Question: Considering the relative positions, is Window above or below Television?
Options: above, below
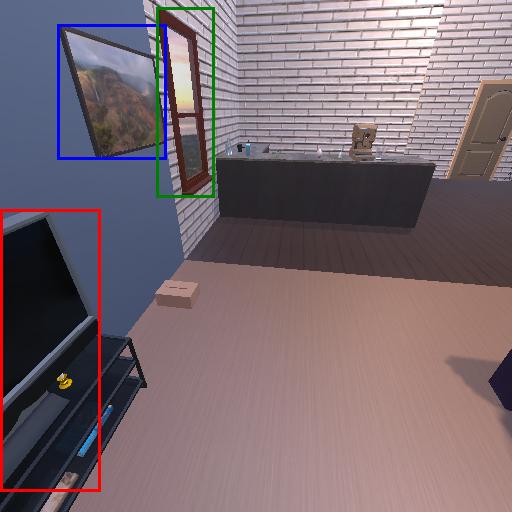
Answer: above